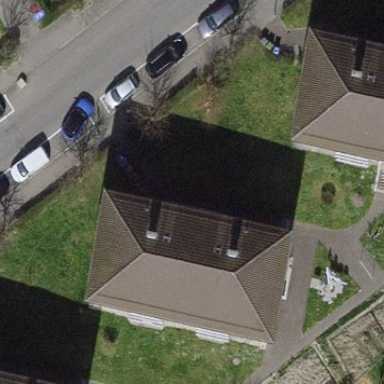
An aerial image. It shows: Image showing building with apartments.